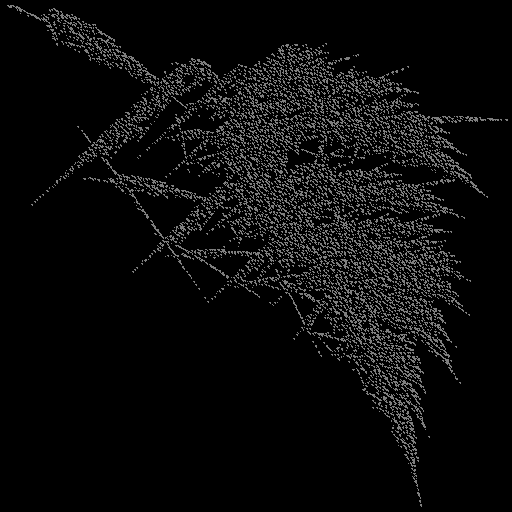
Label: turbanshell